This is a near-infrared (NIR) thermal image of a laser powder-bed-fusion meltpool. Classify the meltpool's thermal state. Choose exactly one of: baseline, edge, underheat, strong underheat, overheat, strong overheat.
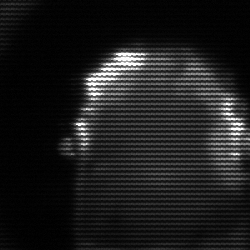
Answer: baseline